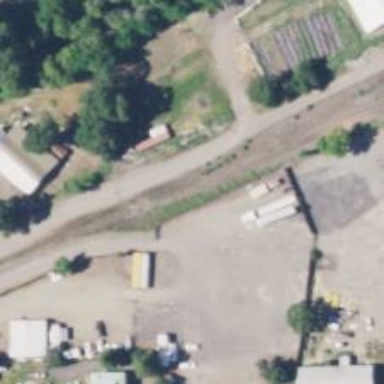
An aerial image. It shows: Railway siding for service.